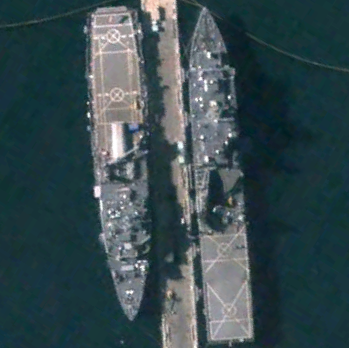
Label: combat